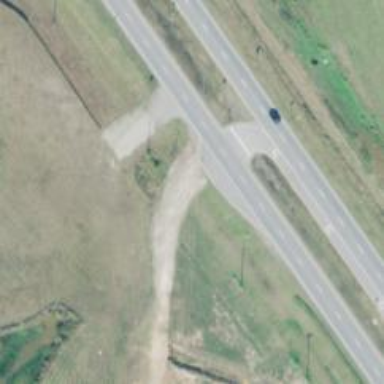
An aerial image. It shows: Trunk link highway with asphalt surface.